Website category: university
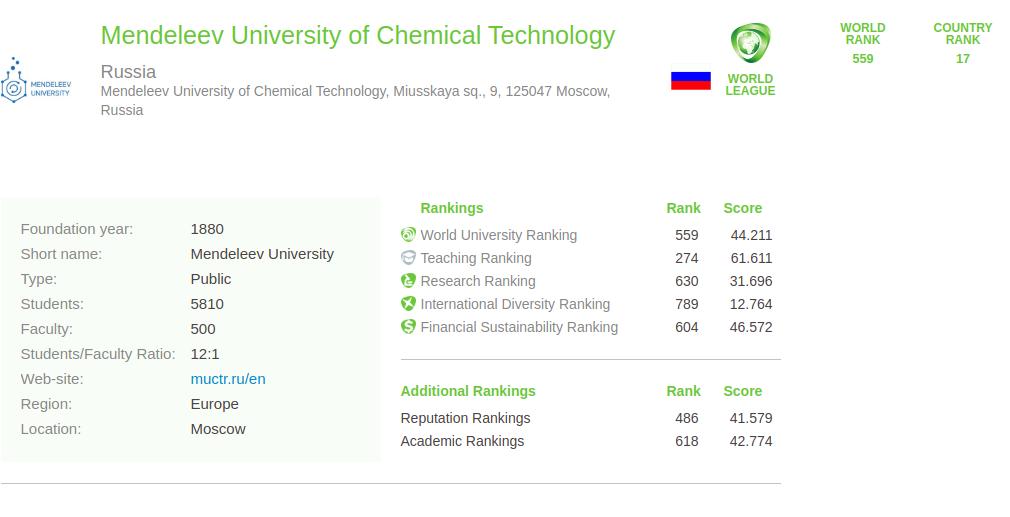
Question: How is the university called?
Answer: Mendeleev University of Chemical Technology

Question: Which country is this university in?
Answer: Russia

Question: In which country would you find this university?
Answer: Russia

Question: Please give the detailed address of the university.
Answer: Mendeleev University of Chemical Technology, Miusskaya sq., 9, 125047 Moscow, Russia

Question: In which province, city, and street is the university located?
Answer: Mendeleev University of Chemical Technology, Miusskaya sq., 9, 125047 Moscow, Russia

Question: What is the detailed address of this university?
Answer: Mendeleev University of Chemical Technology, Miusskaya sq., 9, 125047 Moscow, Russia

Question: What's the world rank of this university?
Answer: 559

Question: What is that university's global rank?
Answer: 559

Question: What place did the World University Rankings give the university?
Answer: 559

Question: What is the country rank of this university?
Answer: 17

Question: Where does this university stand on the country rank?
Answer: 17

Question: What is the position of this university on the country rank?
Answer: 17

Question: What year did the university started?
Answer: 1880

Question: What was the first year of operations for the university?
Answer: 1880

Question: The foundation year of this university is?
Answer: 1880

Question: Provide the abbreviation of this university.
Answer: Mendeleev University

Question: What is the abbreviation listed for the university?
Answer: Mendeleev University

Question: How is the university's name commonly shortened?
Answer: Mendeleev University

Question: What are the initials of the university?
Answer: Mendeleev University

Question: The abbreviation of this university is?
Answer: Mendeleev University

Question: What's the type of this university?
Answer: Public

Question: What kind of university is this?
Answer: Public

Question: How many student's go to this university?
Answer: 5810

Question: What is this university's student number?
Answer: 5810

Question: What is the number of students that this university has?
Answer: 5810

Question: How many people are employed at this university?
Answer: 500

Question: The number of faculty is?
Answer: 500

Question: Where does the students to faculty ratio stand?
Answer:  12 : 1

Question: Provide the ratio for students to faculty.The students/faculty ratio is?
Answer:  12 : 1

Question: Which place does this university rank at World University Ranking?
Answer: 559

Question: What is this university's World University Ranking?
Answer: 559

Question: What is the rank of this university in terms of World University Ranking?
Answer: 559

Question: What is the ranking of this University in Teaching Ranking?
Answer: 274

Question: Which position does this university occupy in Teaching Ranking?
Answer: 274

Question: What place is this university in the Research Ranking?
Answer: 630

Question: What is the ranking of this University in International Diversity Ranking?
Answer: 789

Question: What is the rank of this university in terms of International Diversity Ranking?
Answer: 789

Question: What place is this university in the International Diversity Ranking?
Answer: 789

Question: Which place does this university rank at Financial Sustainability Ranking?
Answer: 604

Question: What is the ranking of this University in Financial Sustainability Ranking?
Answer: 604

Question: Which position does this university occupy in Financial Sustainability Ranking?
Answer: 604

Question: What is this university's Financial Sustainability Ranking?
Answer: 604

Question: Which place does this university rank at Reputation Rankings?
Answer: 486

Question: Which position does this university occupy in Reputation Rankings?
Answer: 486

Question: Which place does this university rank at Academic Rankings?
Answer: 618

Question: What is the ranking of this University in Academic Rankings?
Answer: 618

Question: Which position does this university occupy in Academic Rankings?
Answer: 618

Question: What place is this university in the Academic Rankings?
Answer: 618

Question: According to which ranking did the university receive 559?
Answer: World University Ranking

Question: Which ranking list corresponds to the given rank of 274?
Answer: Teaching Ranking

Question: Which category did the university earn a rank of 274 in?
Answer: Teaching Ranking

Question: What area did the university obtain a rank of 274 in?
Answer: Teaching Ranking

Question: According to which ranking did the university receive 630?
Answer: Research Ranking

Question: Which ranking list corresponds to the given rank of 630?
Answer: Research Ranking

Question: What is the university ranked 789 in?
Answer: International Diversity Ranking

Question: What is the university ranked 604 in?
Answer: Financial Sustainability Ranking

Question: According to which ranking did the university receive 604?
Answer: Financial Sustainability Ranking

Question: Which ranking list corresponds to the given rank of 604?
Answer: Financial Sustainability Ranking

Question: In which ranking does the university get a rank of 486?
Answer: Reputation Rankings

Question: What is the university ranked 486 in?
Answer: Reputation Rankings

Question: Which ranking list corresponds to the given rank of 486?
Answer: Reputation Rankings

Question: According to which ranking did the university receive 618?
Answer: Academic Rankings

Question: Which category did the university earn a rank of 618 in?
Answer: Academic Rankings

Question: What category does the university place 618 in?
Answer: Academic Rankings